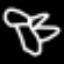
Label: angel